Interaction volume radius: 5 \u00c5
Interaction volume height: 10 \u00c5
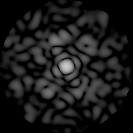
Disorder parameter: 0.7874